Field crop: tomato
Growth stage: 1
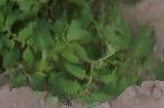
Species: tomato